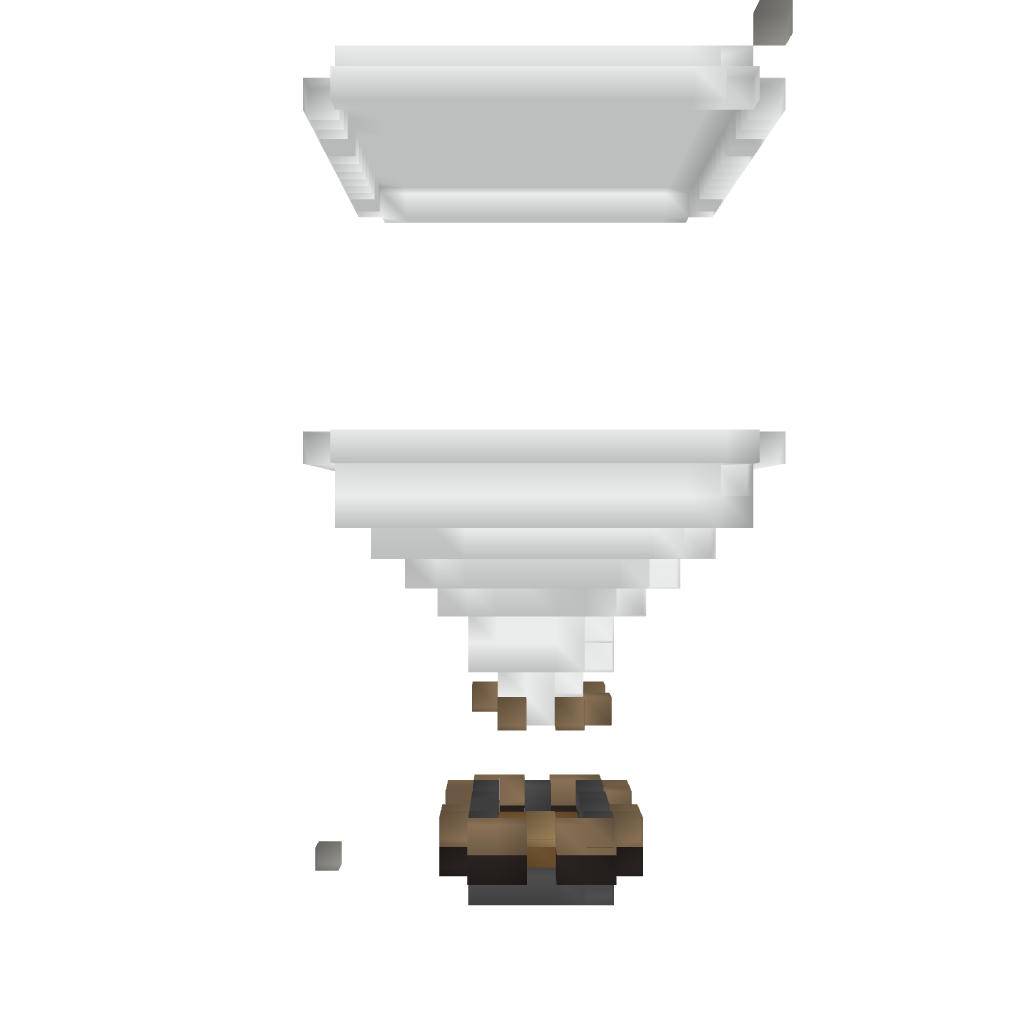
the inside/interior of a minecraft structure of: Hot air balloon